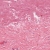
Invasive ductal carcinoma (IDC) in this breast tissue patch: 0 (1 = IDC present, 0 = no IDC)